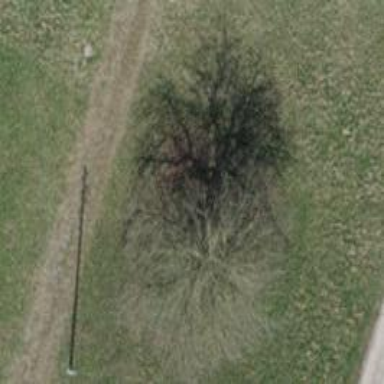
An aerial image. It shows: Urban area featuring tree as natural element.